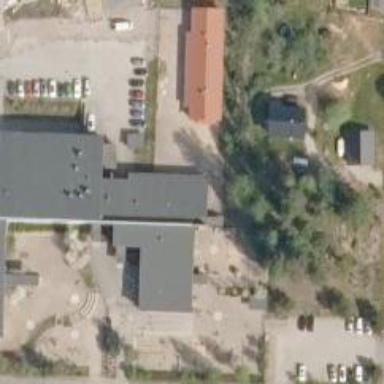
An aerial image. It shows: Kindergarten.